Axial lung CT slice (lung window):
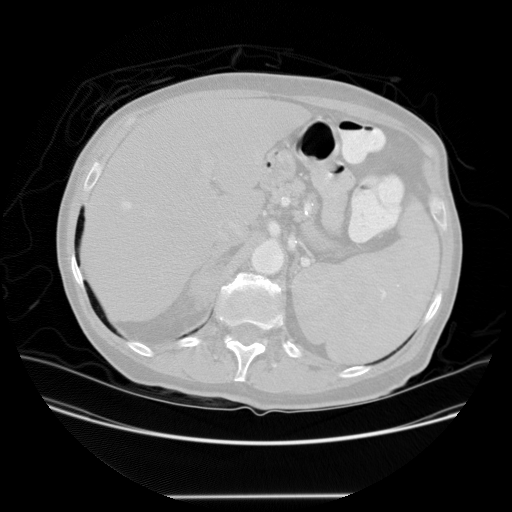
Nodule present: no